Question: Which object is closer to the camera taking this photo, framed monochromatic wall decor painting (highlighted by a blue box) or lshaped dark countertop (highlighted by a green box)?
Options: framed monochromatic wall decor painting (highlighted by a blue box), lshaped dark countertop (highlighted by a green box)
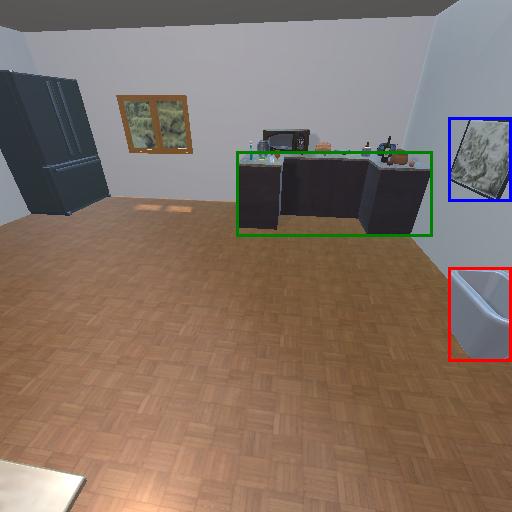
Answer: framed monochromatic wall decor painting (highlighted by a blue box)